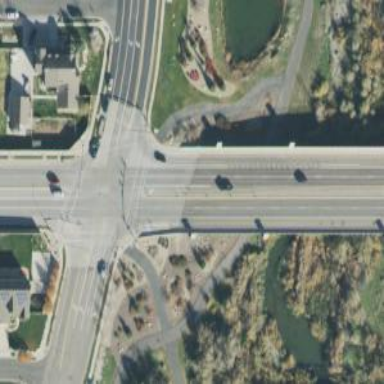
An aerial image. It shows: Primary highway crossing over bridge.